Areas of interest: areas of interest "Parking Lot"
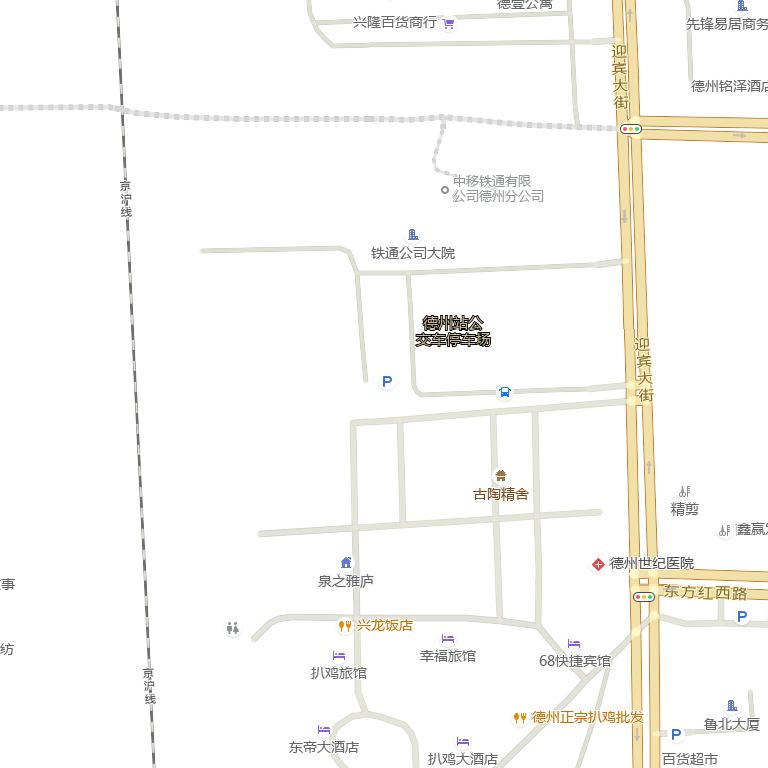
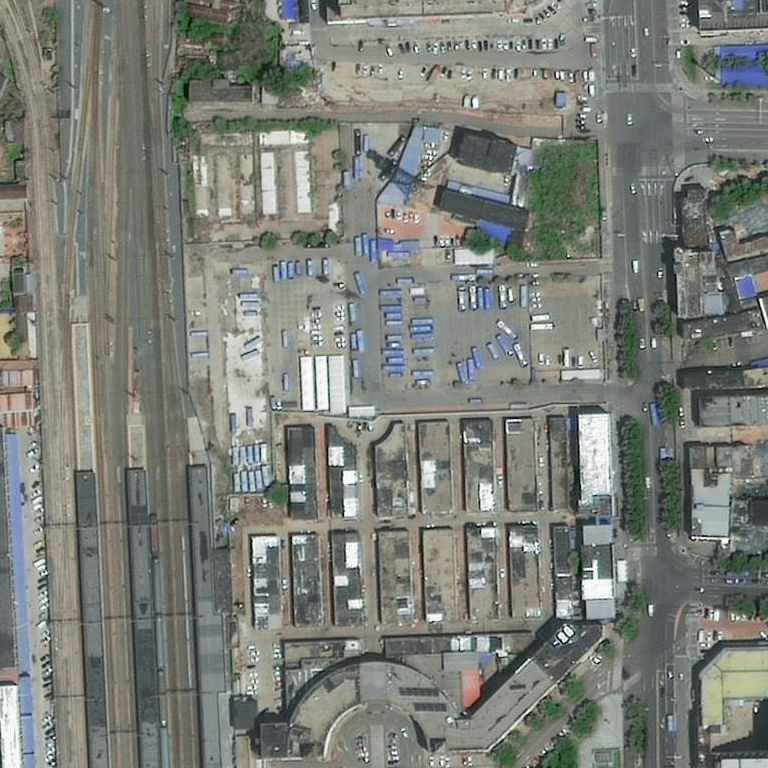